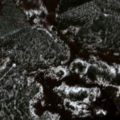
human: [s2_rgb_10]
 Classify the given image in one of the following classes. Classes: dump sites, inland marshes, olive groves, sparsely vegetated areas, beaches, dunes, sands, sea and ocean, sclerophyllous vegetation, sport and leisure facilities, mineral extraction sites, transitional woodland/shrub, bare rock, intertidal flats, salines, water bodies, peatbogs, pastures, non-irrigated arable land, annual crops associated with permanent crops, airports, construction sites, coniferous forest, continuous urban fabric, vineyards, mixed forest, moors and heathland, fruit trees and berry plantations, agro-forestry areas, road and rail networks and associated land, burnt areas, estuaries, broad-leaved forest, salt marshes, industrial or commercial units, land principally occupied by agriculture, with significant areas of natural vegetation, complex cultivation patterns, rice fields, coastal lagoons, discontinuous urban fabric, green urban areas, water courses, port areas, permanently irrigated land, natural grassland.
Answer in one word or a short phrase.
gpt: coniferous forest, mixed forest, peatbogs